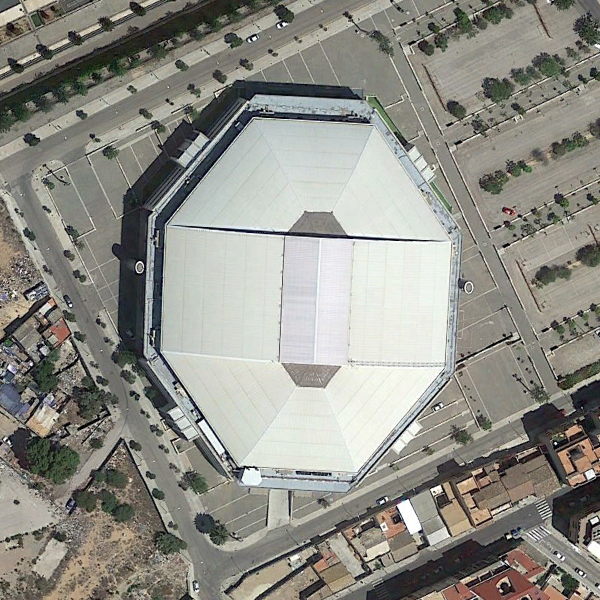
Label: Center